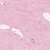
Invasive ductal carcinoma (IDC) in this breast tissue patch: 0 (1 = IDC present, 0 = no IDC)